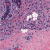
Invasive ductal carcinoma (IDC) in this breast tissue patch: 1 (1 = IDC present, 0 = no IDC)